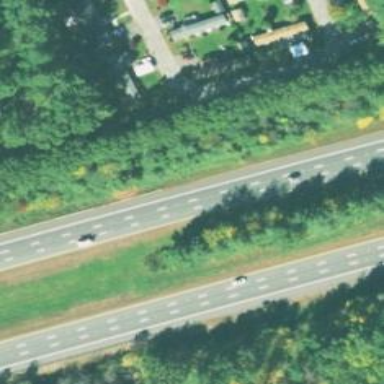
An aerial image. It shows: Asphalt motorway.